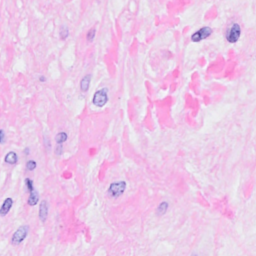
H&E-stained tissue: Breast